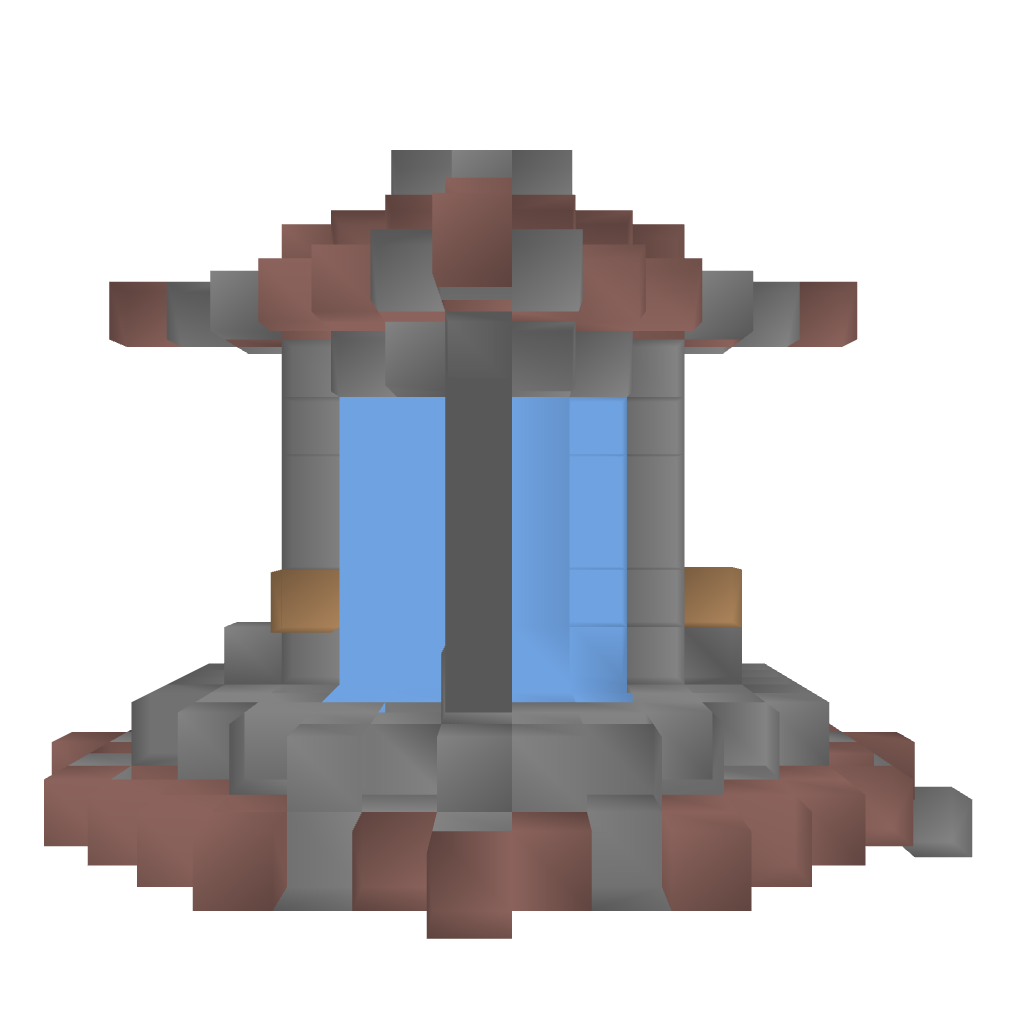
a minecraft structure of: Dyncraft Parkour Rank-Up Portal high quality